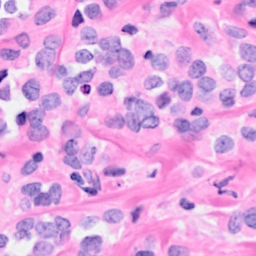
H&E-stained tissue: Breast